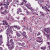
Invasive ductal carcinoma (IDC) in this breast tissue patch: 1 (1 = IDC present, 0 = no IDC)